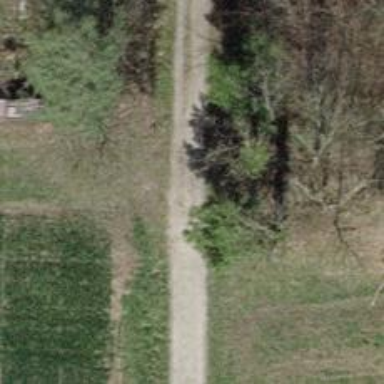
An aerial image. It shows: Grassy track road with grade 4 track type.